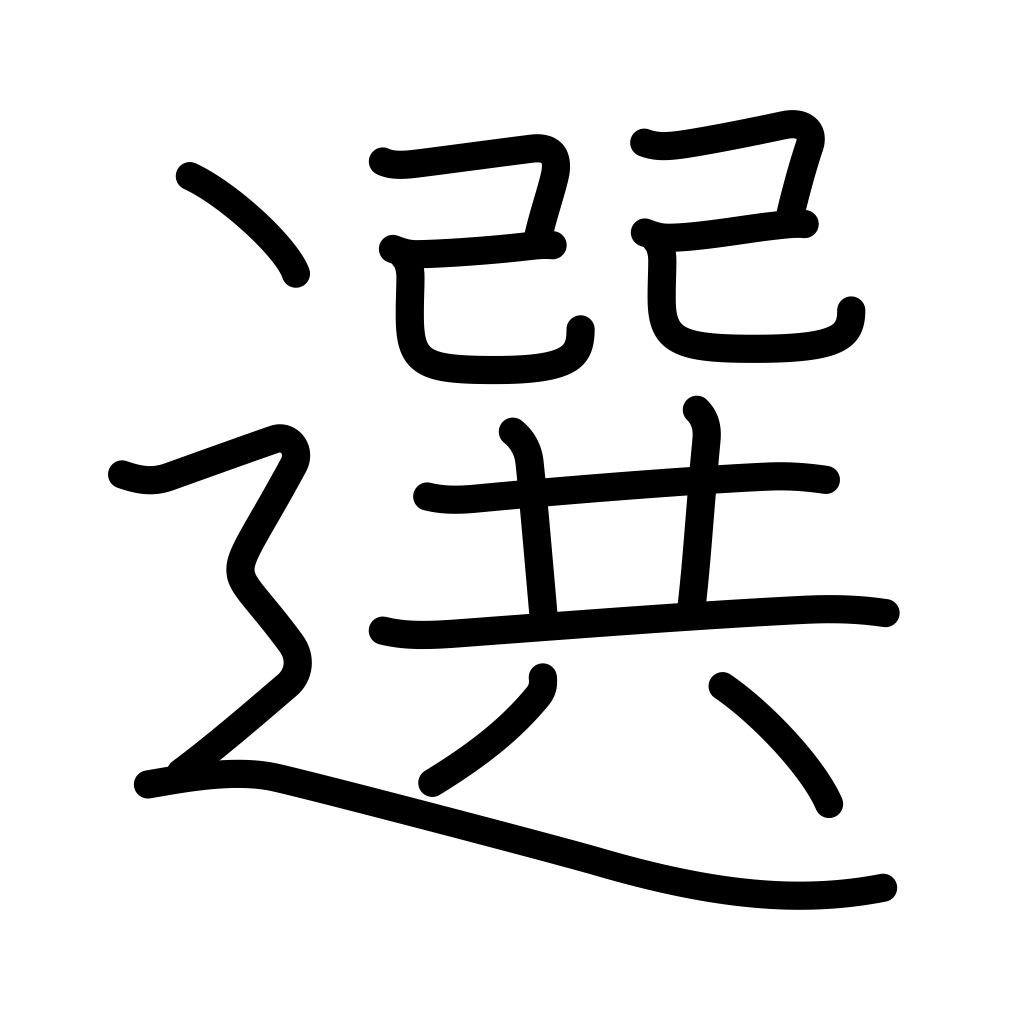
Meaning: elect, select, choose, prefer